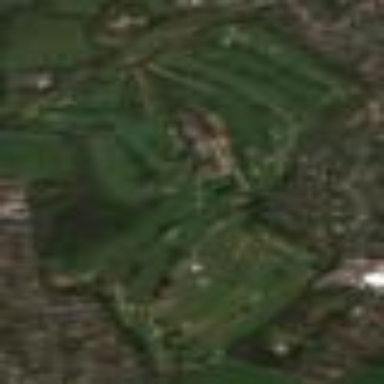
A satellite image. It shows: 18-hole golf course categorized under leisure land.